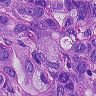
Metastatic tissue present: yes